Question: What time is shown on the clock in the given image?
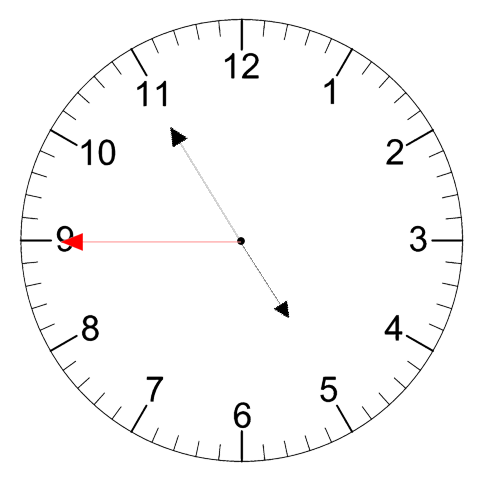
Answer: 04:54:45